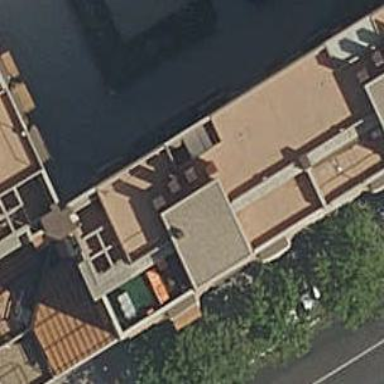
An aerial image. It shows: Part of building.